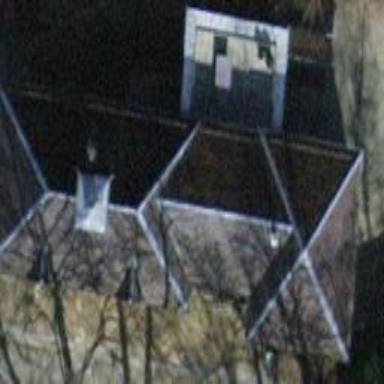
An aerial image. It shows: Building with tile roof.